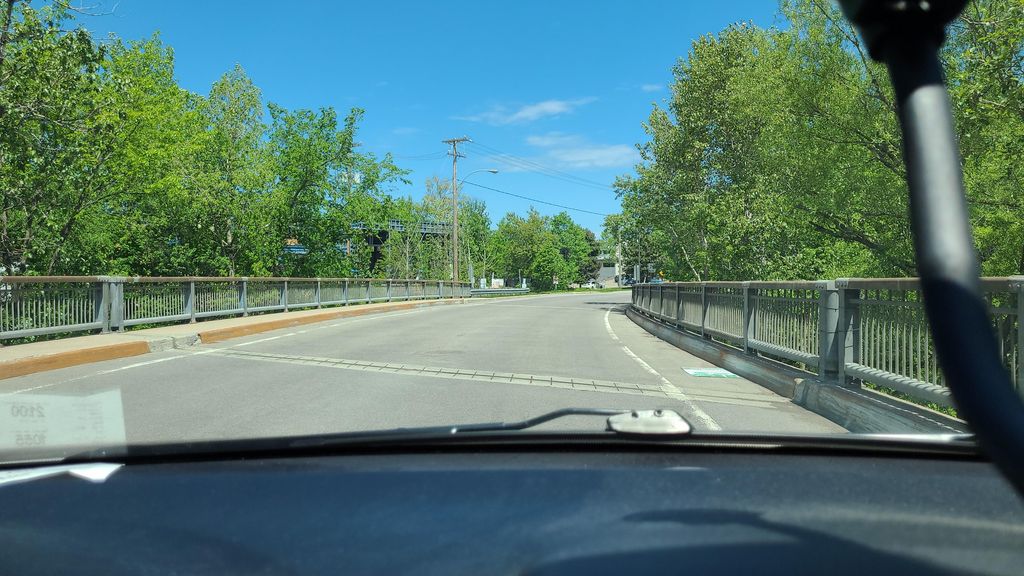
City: quebec_city